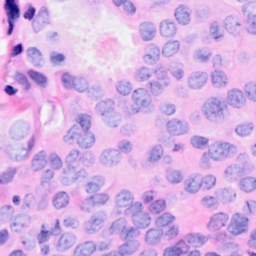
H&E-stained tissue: Breast